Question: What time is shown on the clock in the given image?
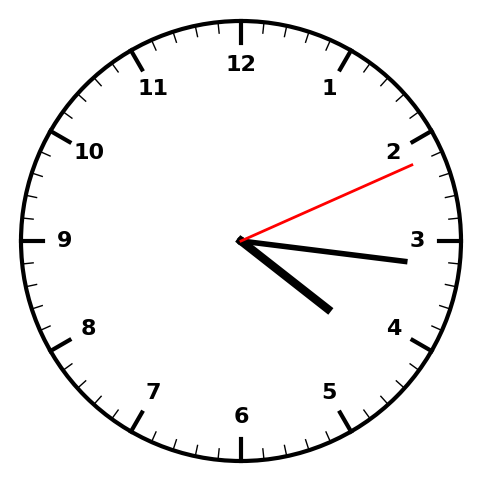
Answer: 04:16:11